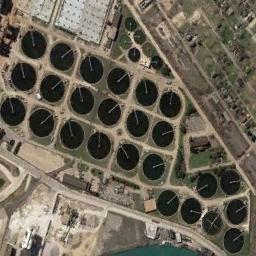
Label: storage_tank